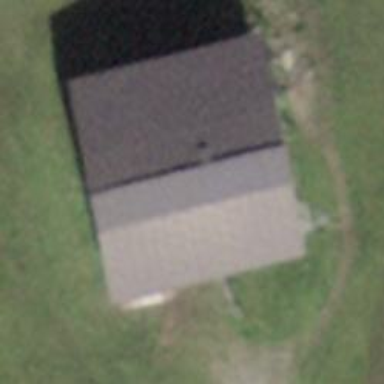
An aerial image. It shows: Cabin.